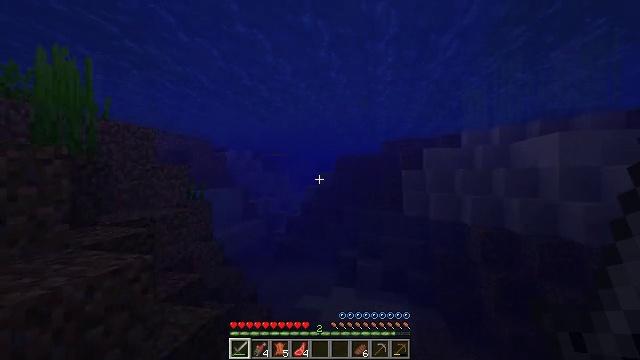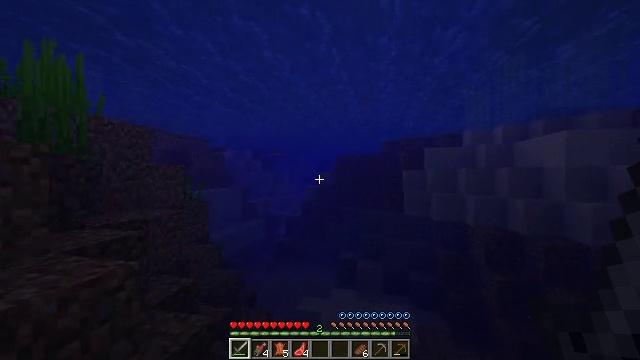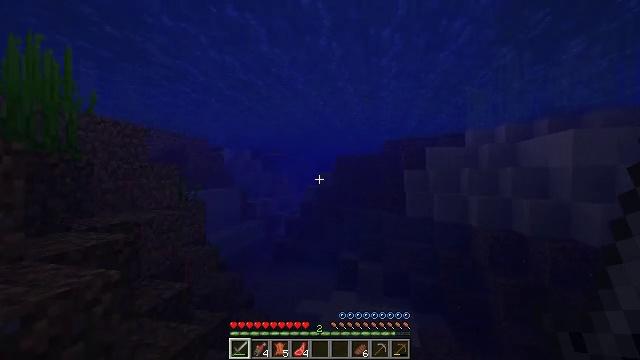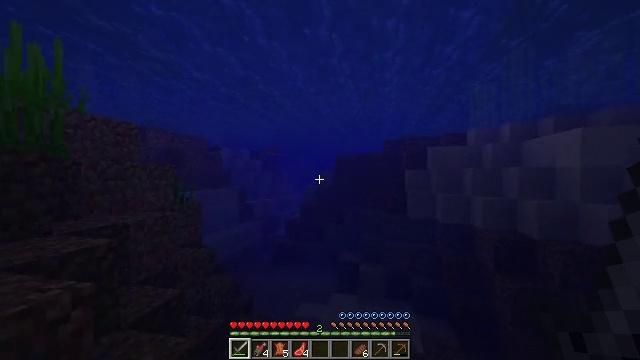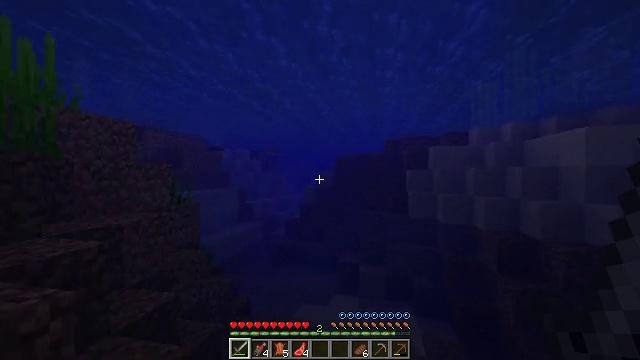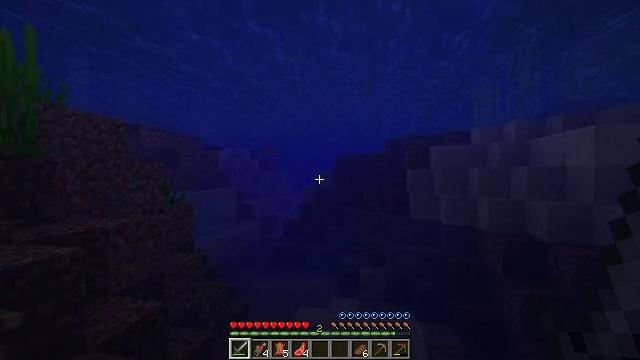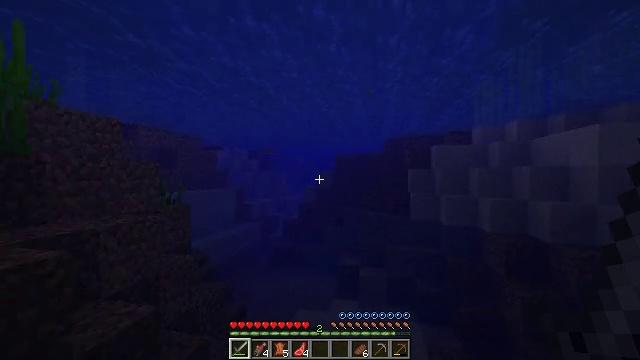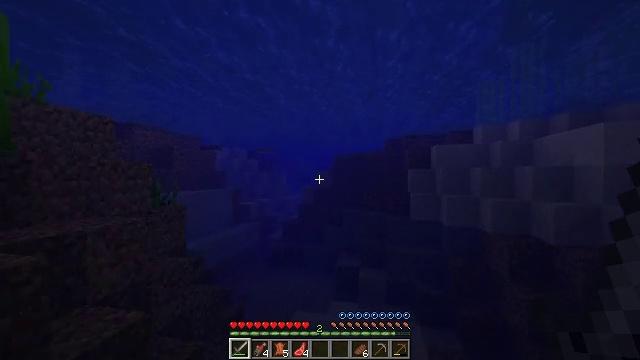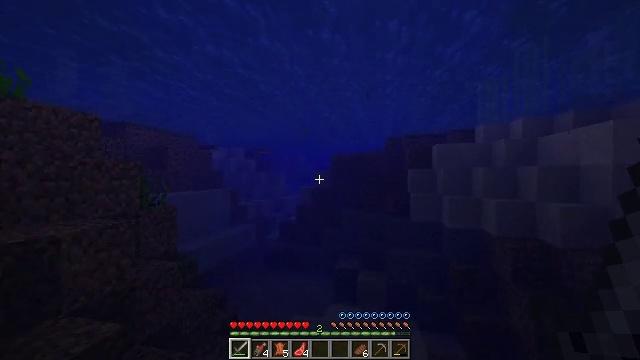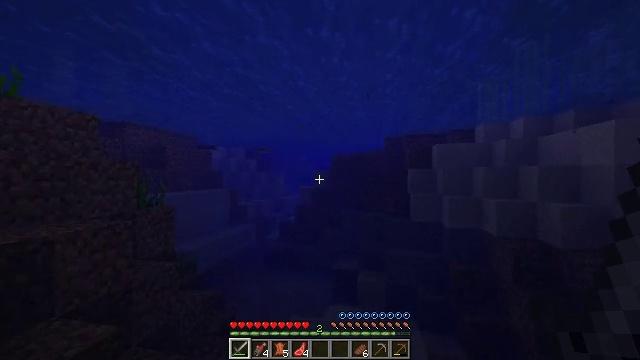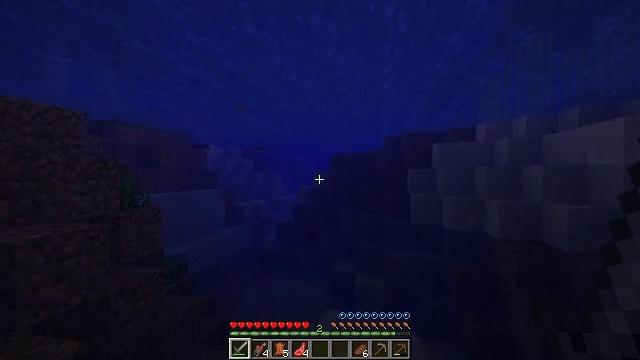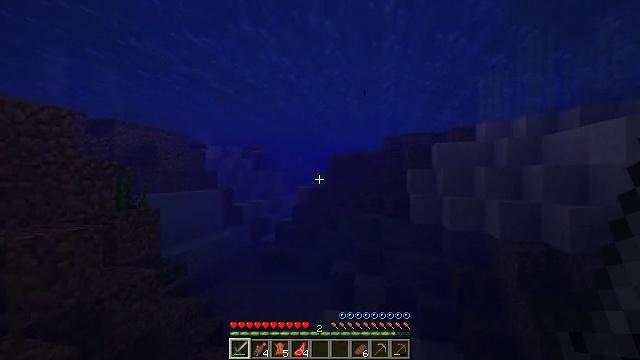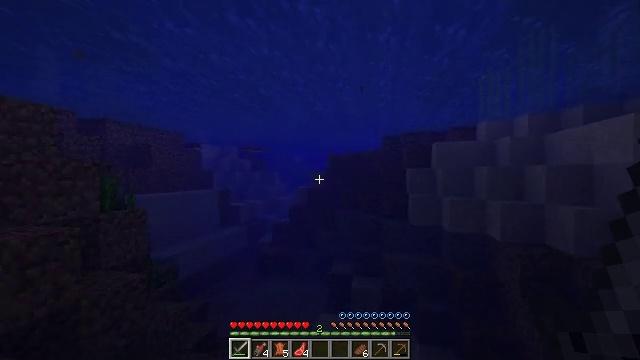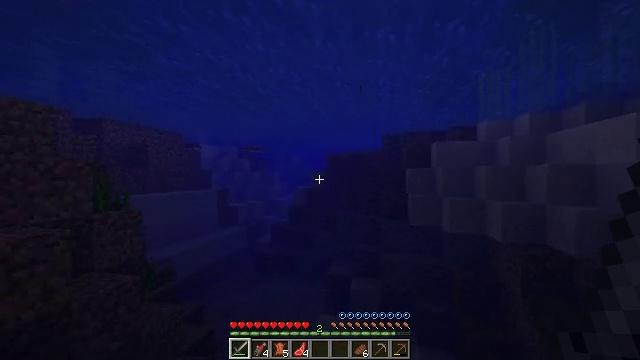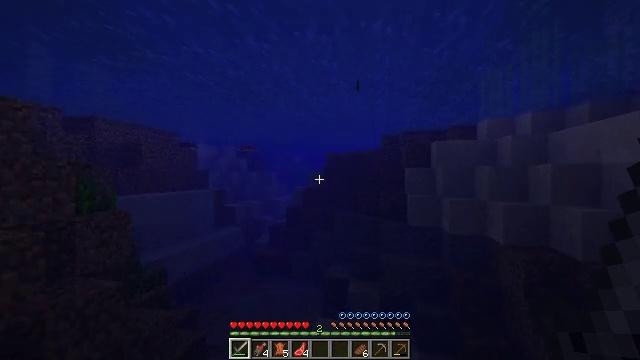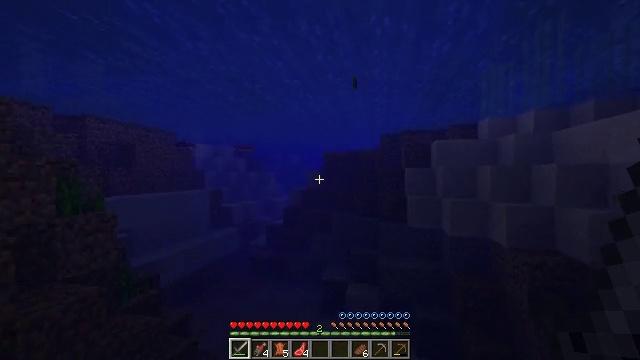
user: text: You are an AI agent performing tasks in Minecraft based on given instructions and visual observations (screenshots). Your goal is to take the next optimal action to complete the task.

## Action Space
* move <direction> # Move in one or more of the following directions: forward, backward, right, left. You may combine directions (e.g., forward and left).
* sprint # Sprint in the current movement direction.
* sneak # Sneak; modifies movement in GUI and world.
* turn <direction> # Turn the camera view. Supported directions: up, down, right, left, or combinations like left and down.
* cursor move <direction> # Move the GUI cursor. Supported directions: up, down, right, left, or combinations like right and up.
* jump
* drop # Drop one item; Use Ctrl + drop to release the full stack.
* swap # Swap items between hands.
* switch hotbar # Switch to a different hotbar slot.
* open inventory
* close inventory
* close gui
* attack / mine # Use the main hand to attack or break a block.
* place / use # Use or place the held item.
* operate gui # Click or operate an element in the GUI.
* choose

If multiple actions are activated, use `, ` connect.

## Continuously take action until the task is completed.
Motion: motion action
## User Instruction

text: Hunt fish.
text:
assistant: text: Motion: move forward
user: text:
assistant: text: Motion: move forward
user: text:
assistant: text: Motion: move forward
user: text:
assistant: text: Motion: move forward and move right
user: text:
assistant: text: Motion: move forward and move right
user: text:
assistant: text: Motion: move forward and move right
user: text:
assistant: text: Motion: move forward and move right
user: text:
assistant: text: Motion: move forward and move right
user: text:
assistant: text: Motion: move forward and move right
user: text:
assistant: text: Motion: move forward and move right
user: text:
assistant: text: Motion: move forward and move right
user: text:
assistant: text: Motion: move forward and move right
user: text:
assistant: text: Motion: move forward
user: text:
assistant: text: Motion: move forward
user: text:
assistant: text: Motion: move forward
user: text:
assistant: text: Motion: move forward
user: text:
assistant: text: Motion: move forward
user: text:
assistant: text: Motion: move forward
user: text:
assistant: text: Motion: move forward
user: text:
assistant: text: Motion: move forward
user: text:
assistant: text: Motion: move forward
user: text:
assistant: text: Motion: move forward
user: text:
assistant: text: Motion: move forward, jump
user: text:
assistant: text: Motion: move forward, jump
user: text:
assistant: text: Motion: move forward, jump
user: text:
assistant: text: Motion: move forward, jump
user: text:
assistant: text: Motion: move forward, jump
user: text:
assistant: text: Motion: move forward, jump
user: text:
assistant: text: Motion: move forward, jump
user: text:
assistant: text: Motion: move forward, jump